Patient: sex F, age 51
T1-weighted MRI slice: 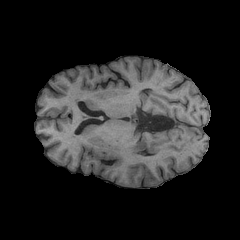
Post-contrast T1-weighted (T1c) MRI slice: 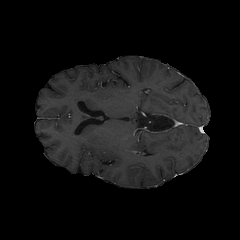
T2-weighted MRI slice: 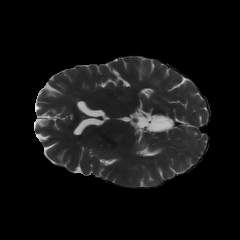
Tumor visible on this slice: yes
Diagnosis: Glioblastoma, IDH-wildtype
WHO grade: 4